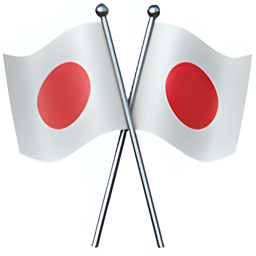
Name: crossed flags
Emoji: 🎌
Group: Flags
Sub-group: flag